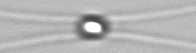
Label: Chaetoceros_similis